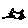
Label: cat